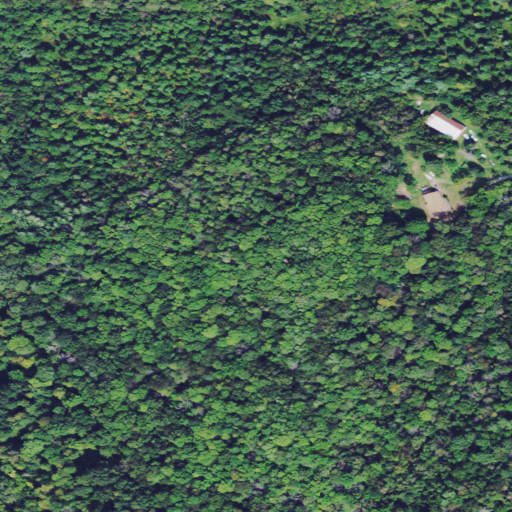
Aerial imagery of ridge(s) in Ohio named Copperas Mountain containing deciduous forest, grassland, and open development